Aerial crown-view tile of a tropical tree (Barro Colorado Island, Panama), acquired 20250915:
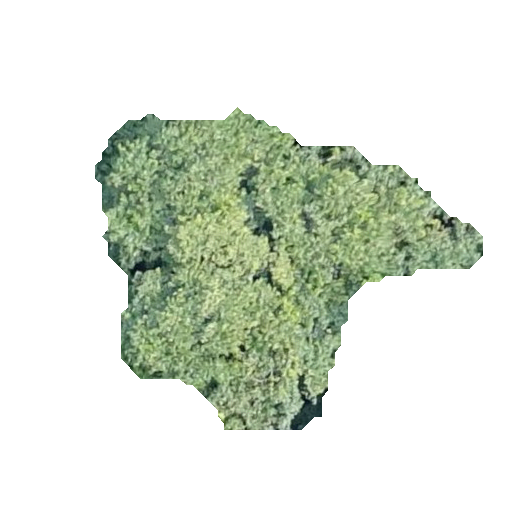
Species: Luehea seemannii
GBIF accepted scientific name: Luehea seemannii
Crown area: 107.454 m²